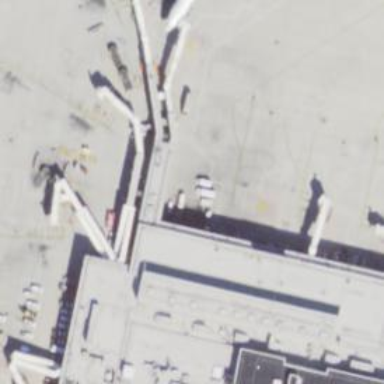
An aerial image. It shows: Airport gate.